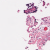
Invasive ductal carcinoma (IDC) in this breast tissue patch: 0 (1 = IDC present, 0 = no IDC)